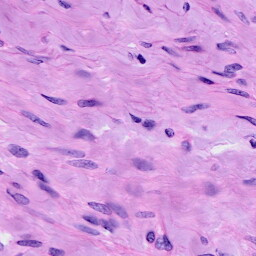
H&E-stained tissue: Cervix